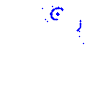
Particle: kaon